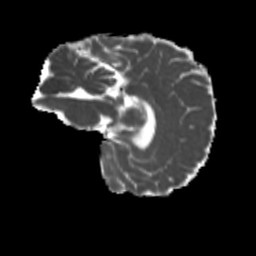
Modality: MD
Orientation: sagittal
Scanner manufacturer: siemens
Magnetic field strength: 3 T
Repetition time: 4 s
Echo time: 0.0594 s